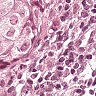
Metastatic tissue present: yes